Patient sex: M
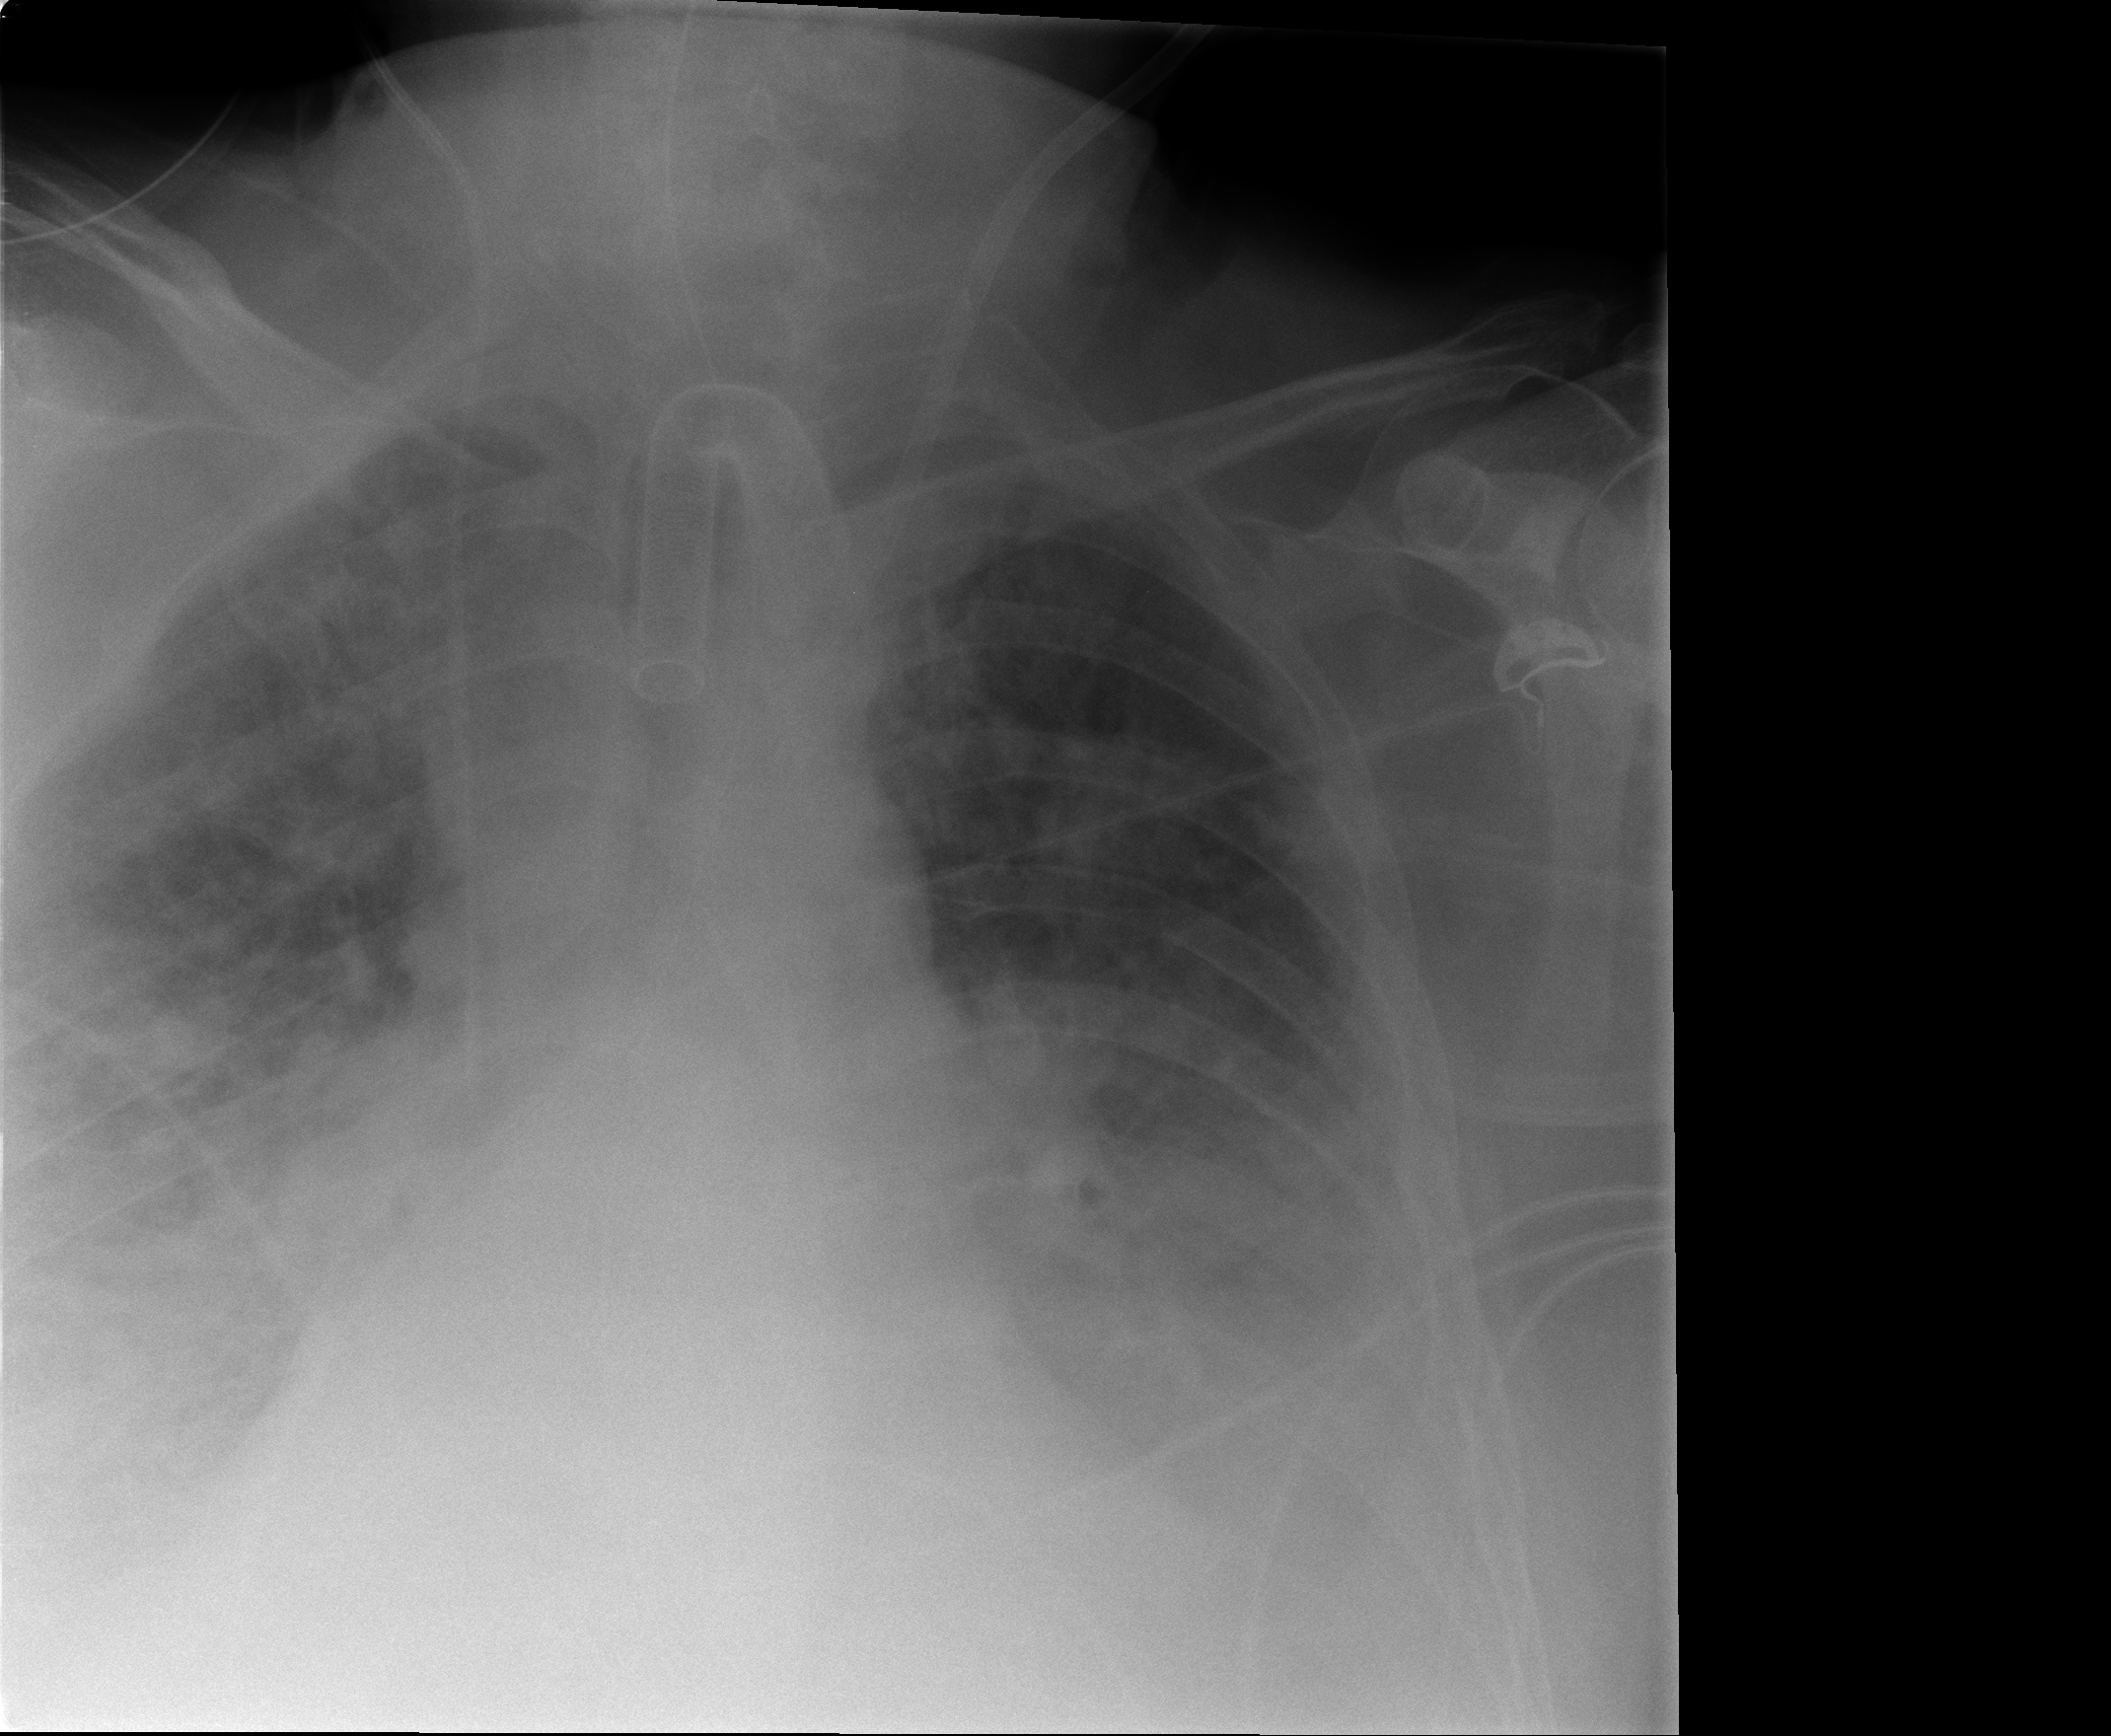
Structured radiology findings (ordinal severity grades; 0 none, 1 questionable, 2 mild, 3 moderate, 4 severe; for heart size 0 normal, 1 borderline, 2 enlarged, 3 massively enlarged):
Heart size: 3
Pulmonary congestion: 4
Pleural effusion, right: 3
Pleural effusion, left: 3
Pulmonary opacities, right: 3
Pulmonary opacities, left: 3
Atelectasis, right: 3
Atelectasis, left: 3